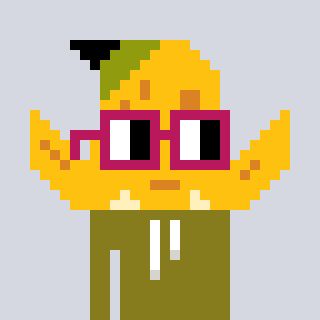
a pixel art character with square dark red glasses, a banana-shaped head and a gunk-colored body on a cool background